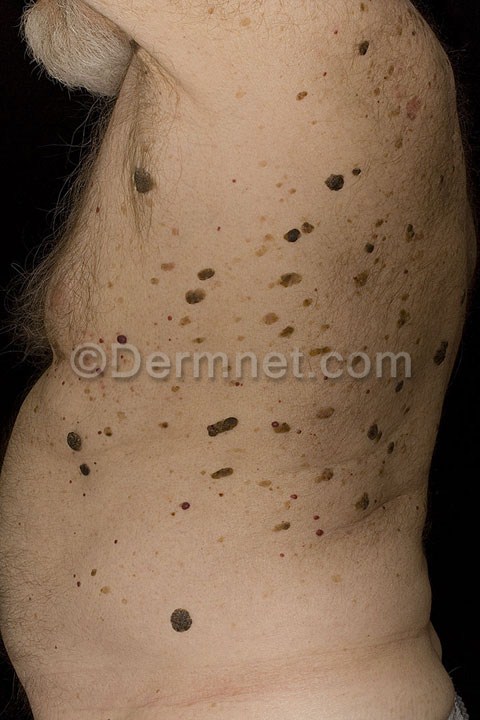
Disease: Seborrheic Keratoses and other Benign Tumors